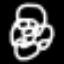
Label: squiggle